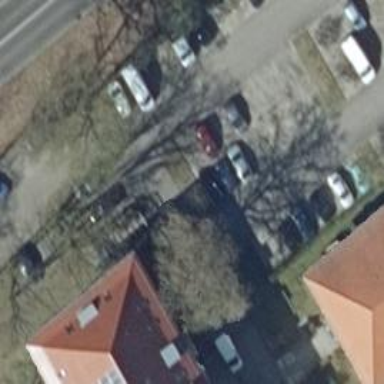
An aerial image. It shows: Road serving as parking aisle.